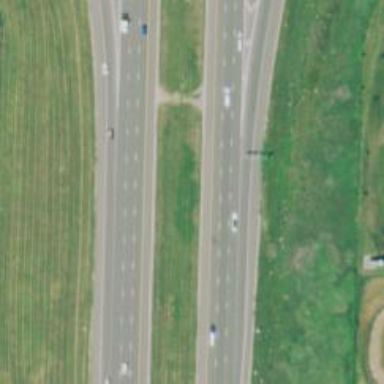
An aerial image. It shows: Motorway.